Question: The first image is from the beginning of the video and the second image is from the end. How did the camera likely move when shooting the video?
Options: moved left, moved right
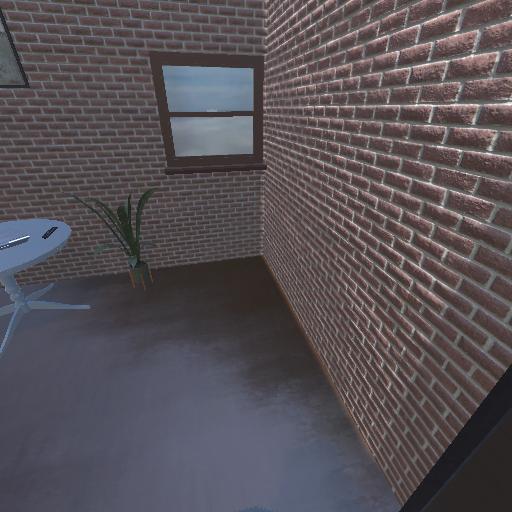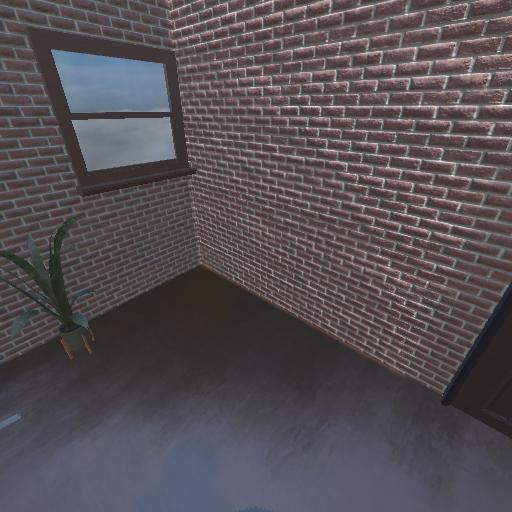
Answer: moved left